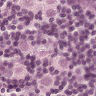
Metastatic tissue present: yes